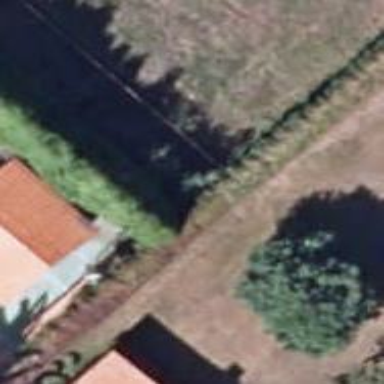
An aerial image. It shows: Fence is in the image.